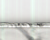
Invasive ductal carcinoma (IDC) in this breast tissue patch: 0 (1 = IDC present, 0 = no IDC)